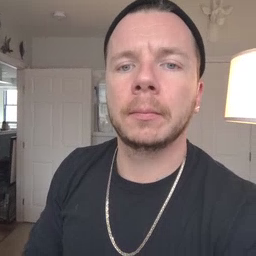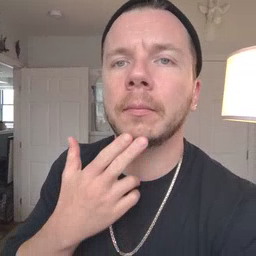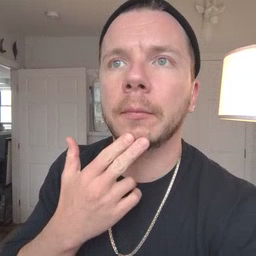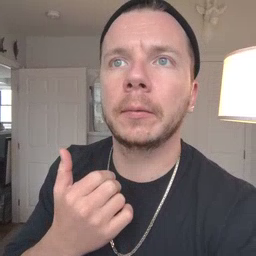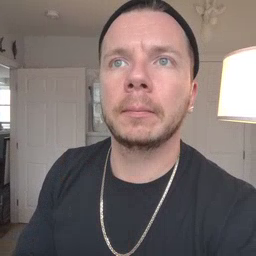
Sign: cute